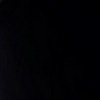
Label: space